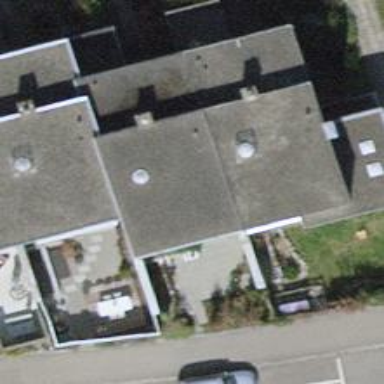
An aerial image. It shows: House with flat roof.